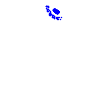
Particle: electron